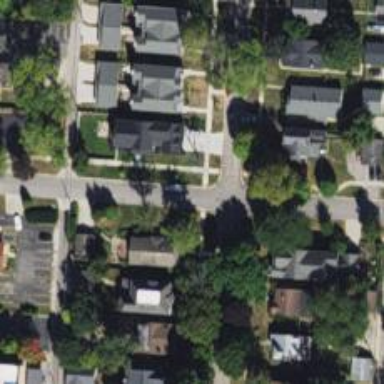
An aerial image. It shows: Residential road with separate asphalt sidewalk.